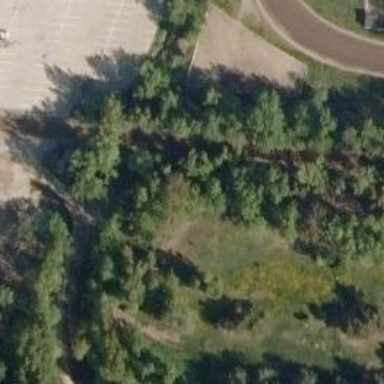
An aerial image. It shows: Hole for both regular golf and disc golf.